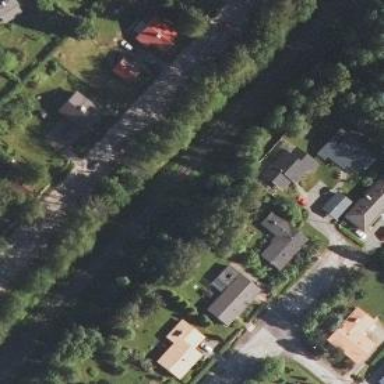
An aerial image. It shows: Continuous rail for railway.